Question: I am creating a table. I want to remove table border line, how do I this?
Here is my code:
'''
<div id="table">
<table class="table table-bordered">
<thead>
<tr>
<th style="text-align:left; width:120px;">Item</th>
<th style="text-align:left; width:200px;">Description</th>
<th style="width:100px;">Unit Cost</th>
<th style="text-align:right; width:60px;">Qty</th>
<th style="text-align:left; width:100px;">Tax</th>
<th style="text-align:left; width:100px;">Tax</th>
<th style="text-align:left; width:100px;">Line Total</th>
</tr>
</thead>
<tbody>
<tr>
<td colspan=7 width=800>
<div id="dataRows">
<div class="fieldRow" id="template">
<select class="items" name="items" style="width:127px; float:left;" id="items"> <option value="1" selected="selected" disabled="disabled"></option></select>
<textarea name="description" id="description" class="description" style="float:left; display: block; height: 30px; width:211px; border-radius:0px; margin: -1px 0px 0;"></textarea>
<input type="text" name="unitprice" id="unitprice" class="unitprice" style="float:left; display: block; height: 30px; width:106px; border-radius:0px; margin: -1px 0px 0;">
<input type="text" name="quantity" id="quantity" class="quantity" style="float:left; display: block; height: 30px; width:64px; border-radius:0px; margin: -1px 0px 0;">
<select name="firsttax" id="firsttax" class="firsttax" style=" float:left; display: block; height: 31px; width:107px; border-radius:0px; margin: -2px 0px 0;"><option value="1" selected="selected" ></option></select>
<select name="secondtax" id="secondtax" class="secondtax" style="float:left; display: block; height: 31px; width:104px; border-radius:0px; margin: -2px 0px 0;"><option value="1" selected="selected"></option></select>
<input type="text" name="linetotal" id="linetotal" class="linetotal" placeholder="0.00" readonly style="float:left; display: block; height: 31px; width:104px; border-radius:0px; background-color: #F0F0F0; text-align:right; margin: -2px 0px 0;">
<input type="button" class="button remove" id="btnDel" value="Remove Row" style="float:right; margin:0 -110px; color: #ffffff; background-color: #d9534f; border-color: #d43f3a; padding: 3px 10px; margin-bottom: 0; font-size: 14px; font-weight: normal; line-height: 1.428571429; text-align: center; white-space: nowrap; vertical-align: middle; cursor: pointer; border:1px solid transparent; border-radius: 4px; -webkit-user-select: none; -moz-user-select: none; -ms-user-select: none; -o-user-select: none; user-select: none;" />
</div>
</div>
</td>
</tr>
<input type="hidden" id="itemscounter" name="itemscounter" value=""/>
<tr>
<td colspan=7 rowspan=2 width=800 style="border:0px solid white;">
<div style="border:1px solid #DDDDDD; width:317px; height:50px; margin:0 -1px; float:right;">
<label class="required" id="invoicetotal" for="Invoicetotal" style="padding-top:3px;">Invoice Total(USD)</label>
<span style=" font-weight:bold; margin:4px -204px 0; float:right;">$</span>
<input type="text" class="required" id="invoicetotalamount" name="invoicetotalamount" placeholder="0.00" readonly style=" color:#526273; font-weight:bold; text-align:left; border: 0px solid #000000;"/><br>
<label class="required" id="paidtodate" for="paidtodate" style="margin-top: -6px;">Paid to date</label>
<input type="text" class="required" id="paidtodateamount" name="paidtodateamount" placeholder="0.00" style=" color:#526273; font-weight:bold; text-align:right; border: 0px solid #000000;"/>
</div>
<div class="clear"></div>
<div style="border:1px solid #DDDDDD; width:317px; height:33px; margin:50px -316px 0; float:right;">
<label class="required" id="balance" for="balance" style="margin-top:0px;">Balance(USD)</label>
<span style=" font-weight:bold; margin:7px 45px 0; float:left;">$</span>
<input type="text" class="required" id="balanceamount" name="balanceamount" placeholder="0.00" readonly style=" color:#526273; font-weight:bold; text-align:left; border: 0px solid #000000;"/>
</div>
</td>
</tr>
</tbody>
</table>
</div>
'''
and here is my css:
'''
#table{
float: left;
height: 200px;
margin: -291px 19px 0;
width: 825px;
}
'''
and here is screenshot:

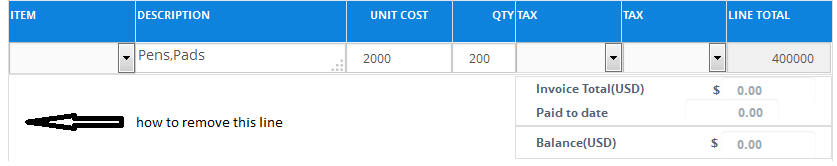
Answer: '''
<table border="0" style="width:825px;"> </table>
'''
put border value 0 in css or declare table border like these above i mentioned.. post ur full css code..